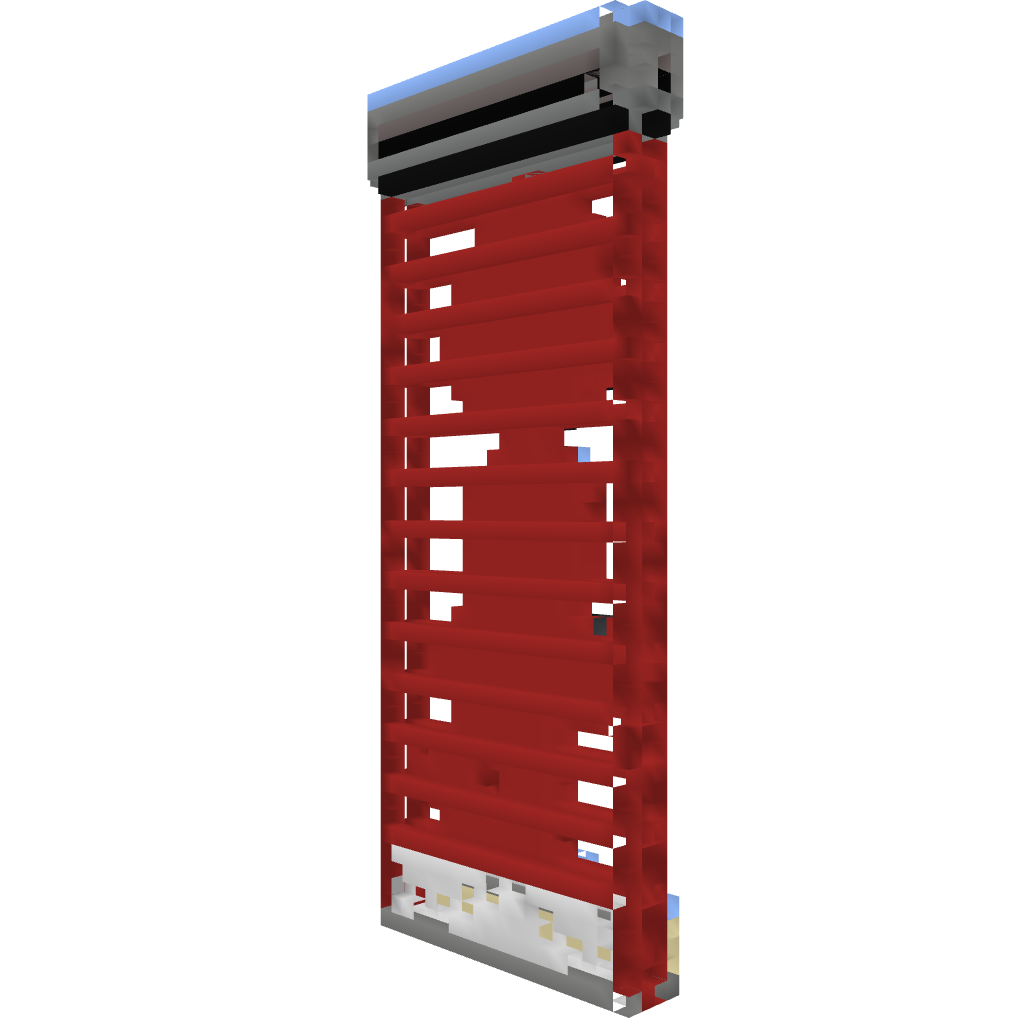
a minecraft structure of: Enderman farm